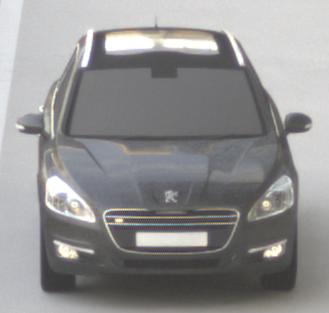
Make: Peugeot
Model: 508 SW 120 VTi
Detailed model: 508 (I) SW
Model produced from: 2011/03
Model produced until: 2014/05
Doors: 5
Color: gray
Road condition: dry road
Daytime: sunrise or sunset
Contrast: medium contrast